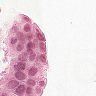
Metastatic tissue present: yes